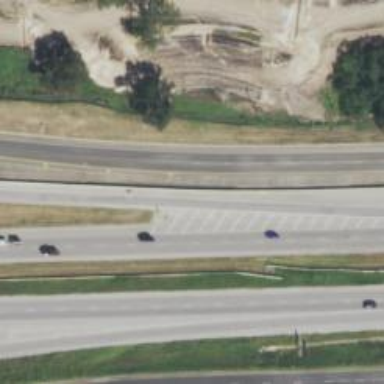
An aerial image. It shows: Secondary road with frontage road.